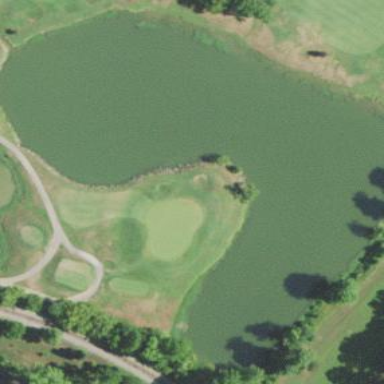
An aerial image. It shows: Water hazard in golf course. The hazard is natural water feature.